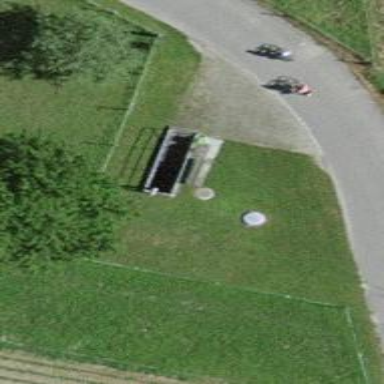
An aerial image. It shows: Brown bench.